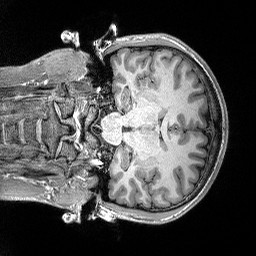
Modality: T1w
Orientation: coronal
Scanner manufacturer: siemens
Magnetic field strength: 3 T
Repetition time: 2.3 s
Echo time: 0.00298 s